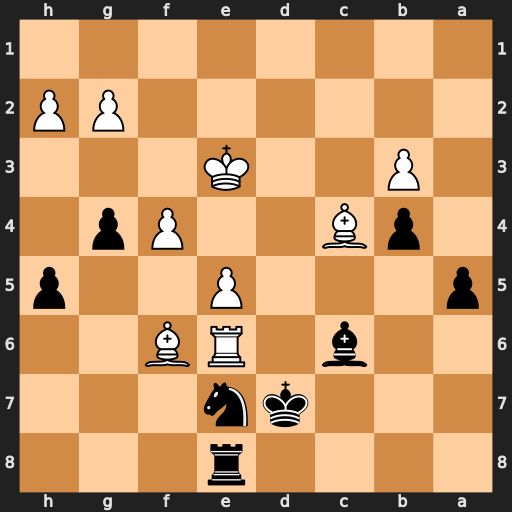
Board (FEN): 4r3/3kn3/2b1RB2/p3P2p/1pB2Pp1/1P2K3/6PP/8
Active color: b
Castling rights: -
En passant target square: -
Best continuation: Nf5+ Kd3 Rxe6 Bxe6+ Kxe6